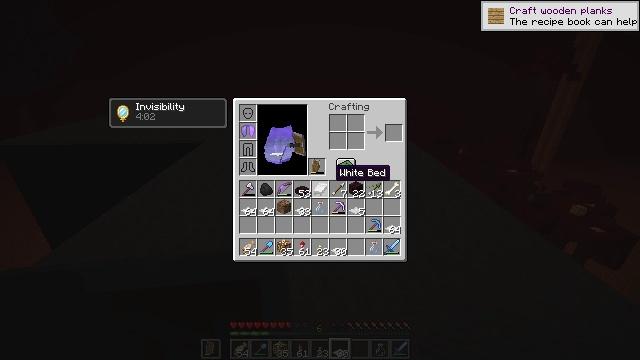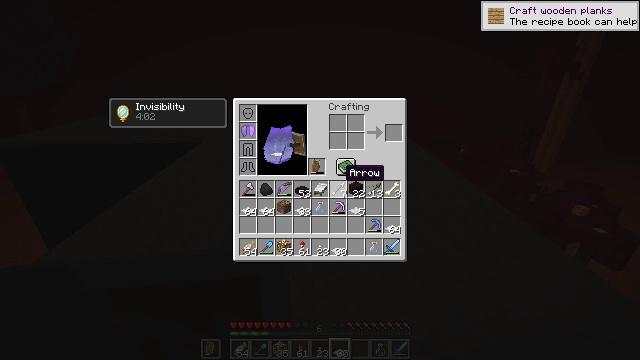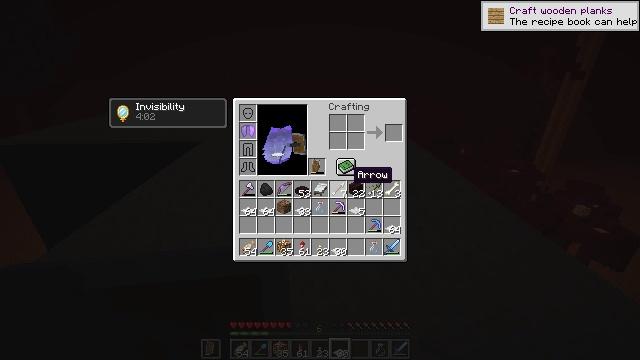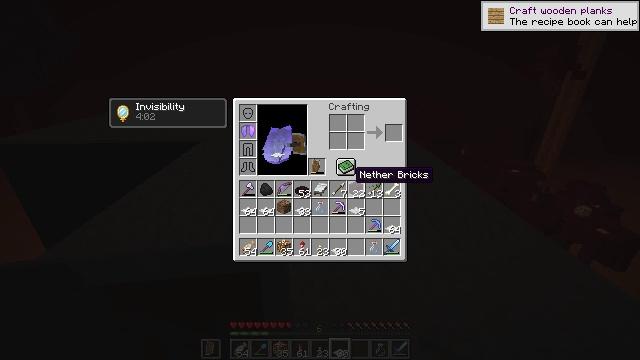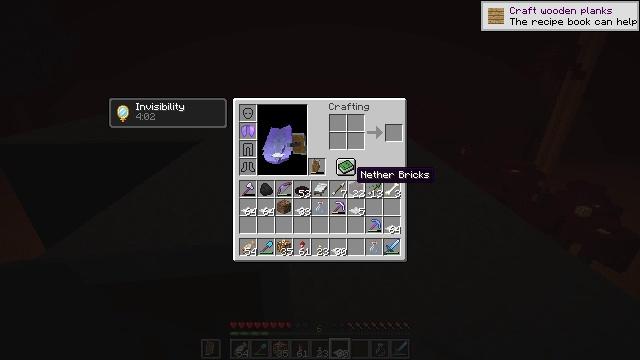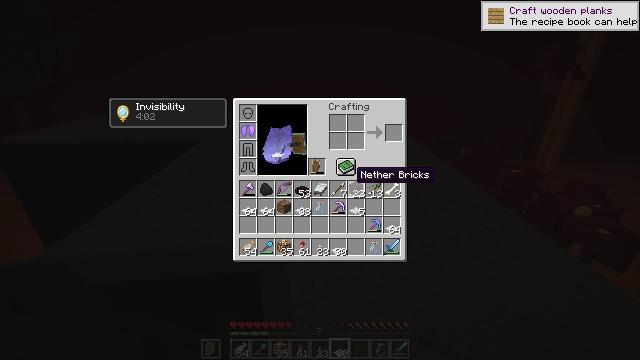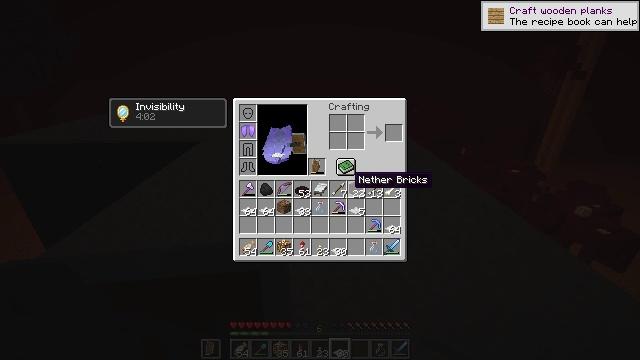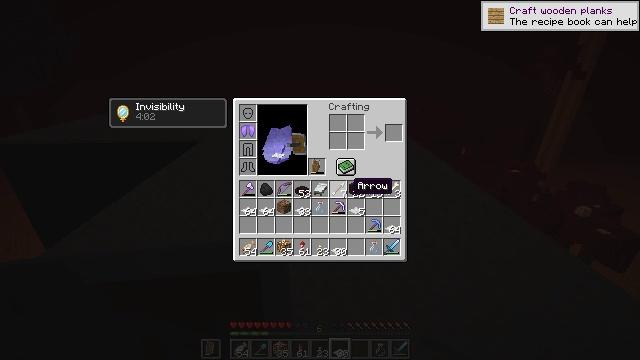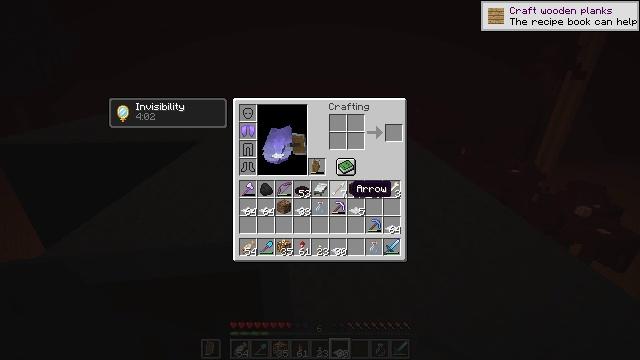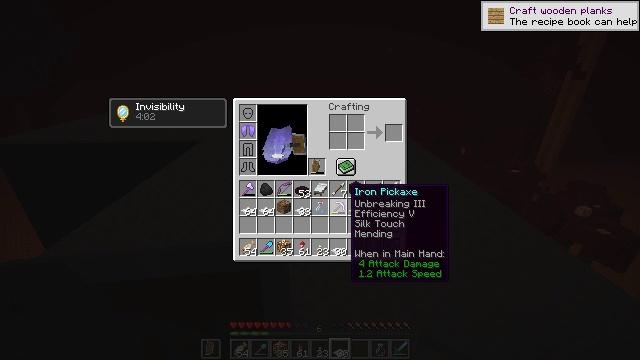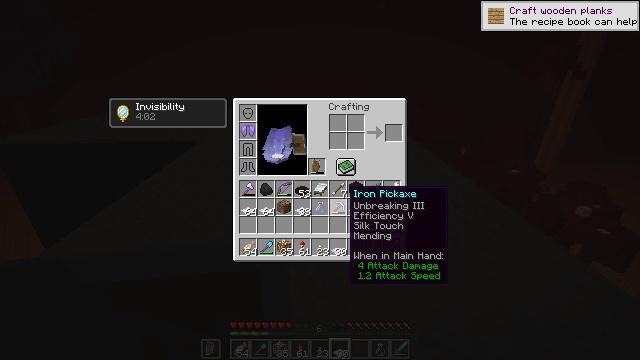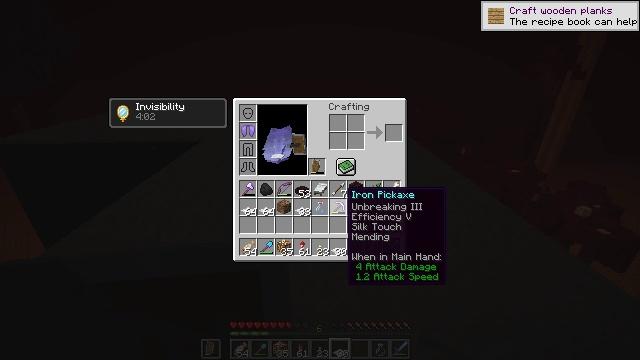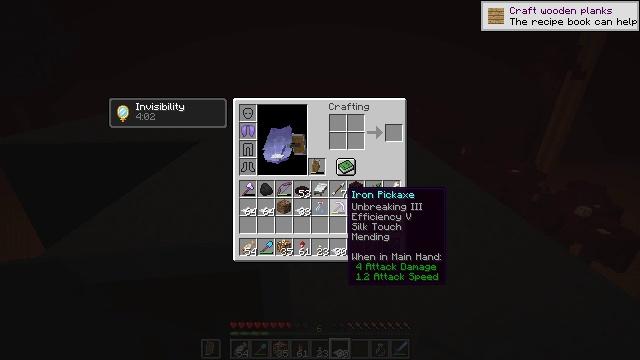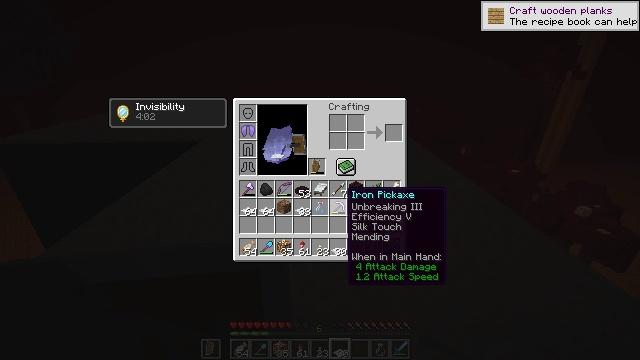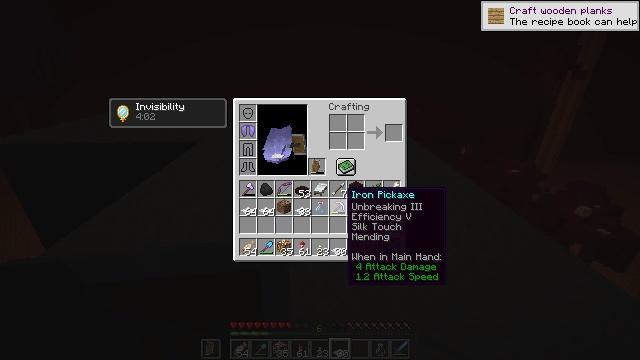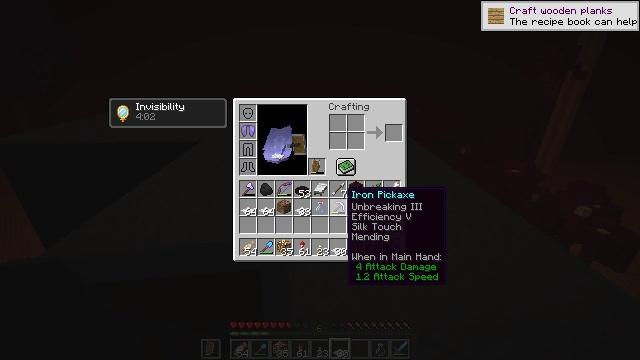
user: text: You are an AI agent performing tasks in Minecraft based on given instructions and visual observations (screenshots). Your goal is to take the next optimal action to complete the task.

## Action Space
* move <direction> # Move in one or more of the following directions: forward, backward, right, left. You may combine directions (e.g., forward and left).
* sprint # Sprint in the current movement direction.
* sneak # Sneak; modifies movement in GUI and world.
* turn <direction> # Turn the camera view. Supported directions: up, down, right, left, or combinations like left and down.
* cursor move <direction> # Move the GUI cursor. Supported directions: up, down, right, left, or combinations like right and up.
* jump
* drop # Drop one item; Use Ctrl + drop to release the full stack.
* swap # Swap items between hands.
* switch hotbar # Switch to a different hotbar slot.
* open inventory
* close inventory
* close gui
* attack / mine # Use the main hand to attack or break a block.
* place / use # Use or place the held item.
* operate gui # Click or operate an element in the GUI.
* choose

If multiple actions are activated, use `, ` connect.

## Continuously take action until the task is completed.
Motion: motion action
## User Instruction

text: Gather the white carpet for inventory.
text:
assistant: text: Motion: cursor move right
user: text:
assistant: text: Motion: cursor move right
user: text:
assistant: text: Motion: no_op
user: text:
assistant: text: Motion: no_op
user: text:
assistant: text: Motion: no_op
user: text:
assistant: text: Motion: sneak
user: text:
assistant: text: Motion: sneak
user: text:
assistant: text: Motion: sneak
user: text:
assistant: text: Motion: sneak
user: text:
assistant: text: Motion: sneak
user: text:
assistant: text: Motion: sneak
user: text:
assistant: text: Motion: sneak
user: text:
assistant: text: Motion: sneak
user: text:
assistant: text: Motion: sneak
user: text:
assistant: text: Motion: sneak
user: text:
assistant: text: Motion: sneak
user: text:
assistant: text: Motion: sneak, choose
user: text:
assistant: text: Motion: sneak, choose
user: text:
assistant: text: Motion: sneak, choose
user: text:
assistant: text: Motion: sneak
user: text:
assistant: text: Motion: sneak, close inventory
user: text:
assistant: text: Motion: close inventory
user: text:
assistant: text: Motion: close inventory
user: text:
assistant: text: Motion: close inventory
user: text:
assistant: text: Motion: no_op
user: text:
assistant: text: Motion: move forward
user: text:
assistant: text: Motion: move forward
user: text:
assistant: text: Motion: move forward
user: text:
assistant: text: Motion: move forward
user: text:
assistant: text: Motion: move forward